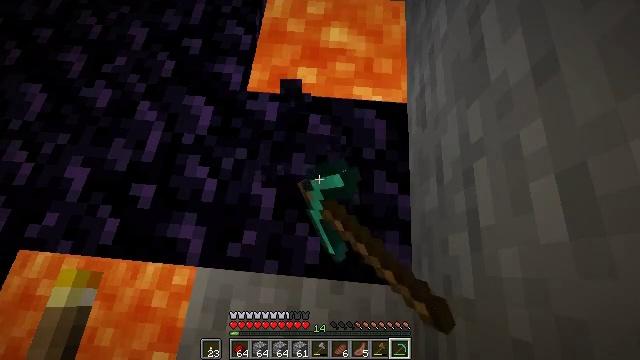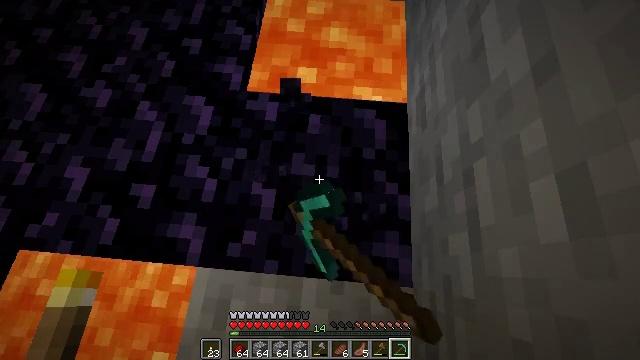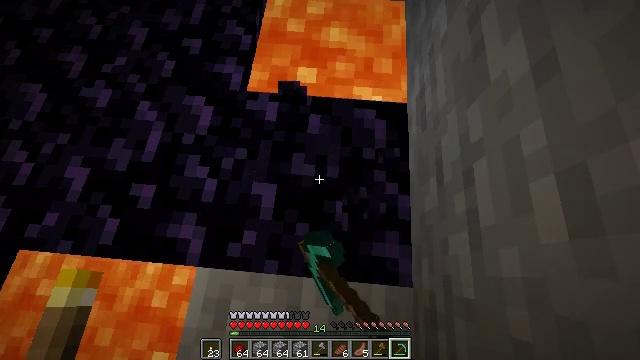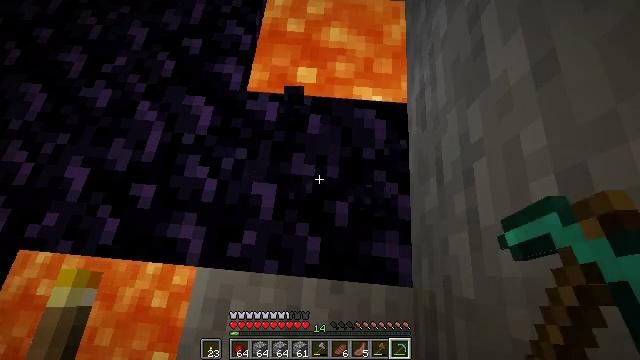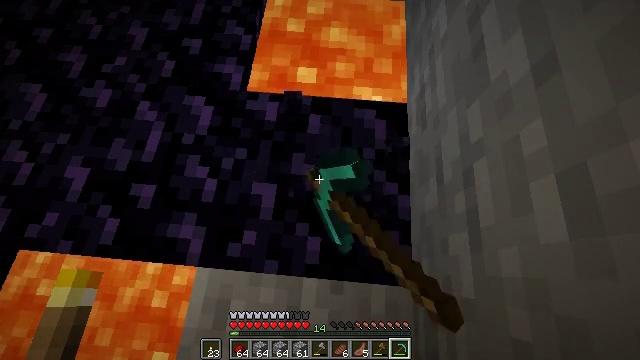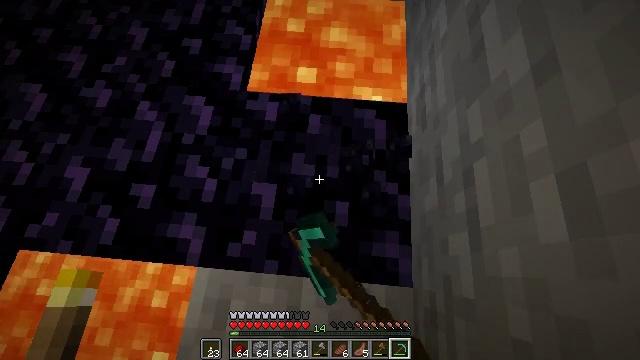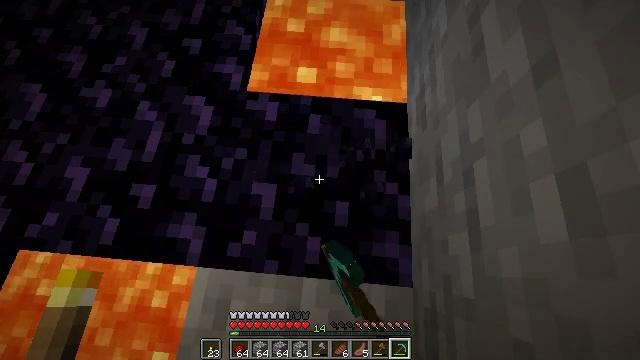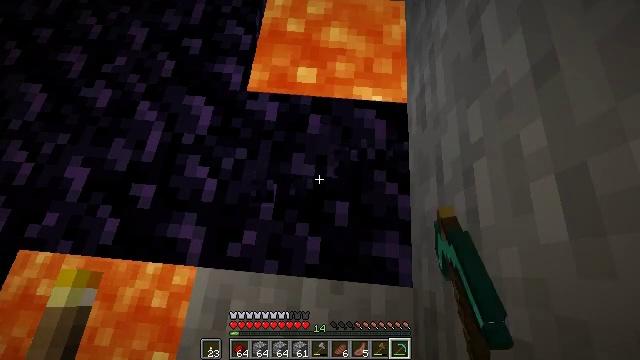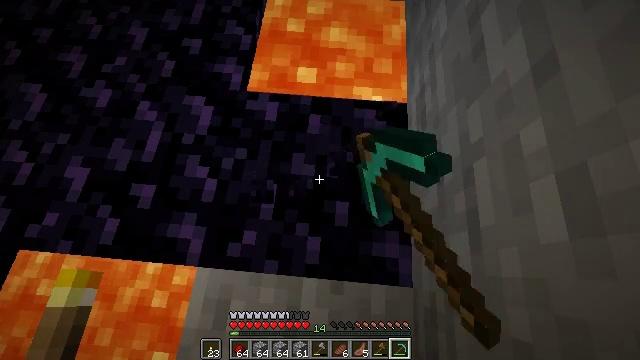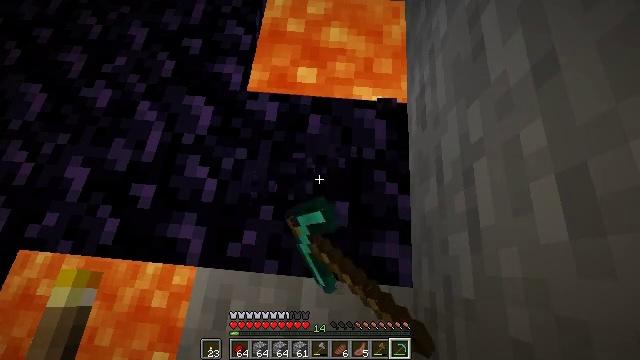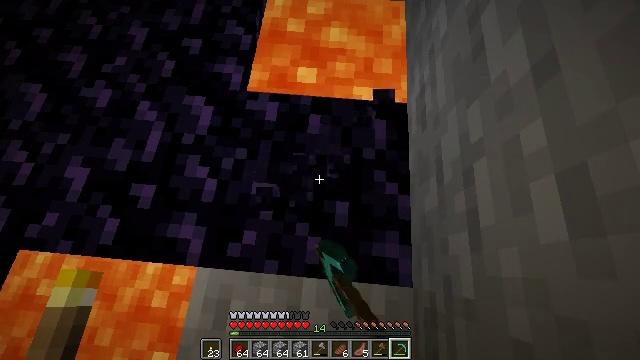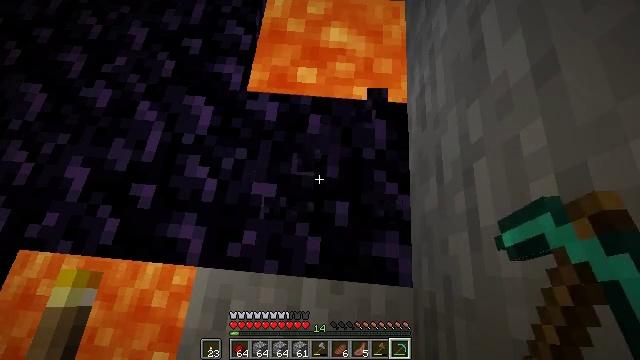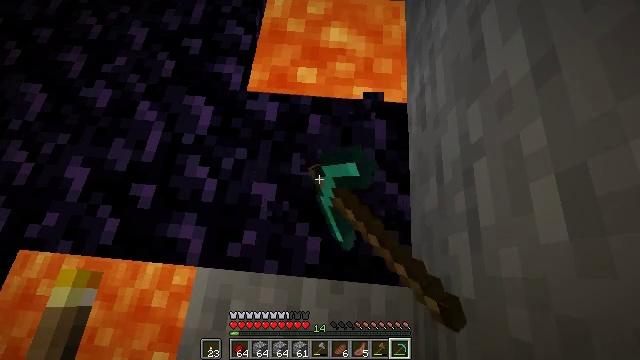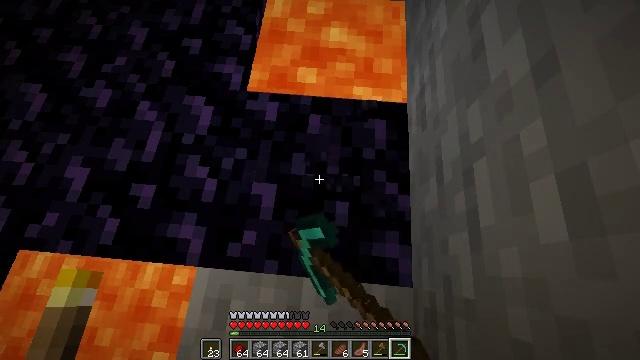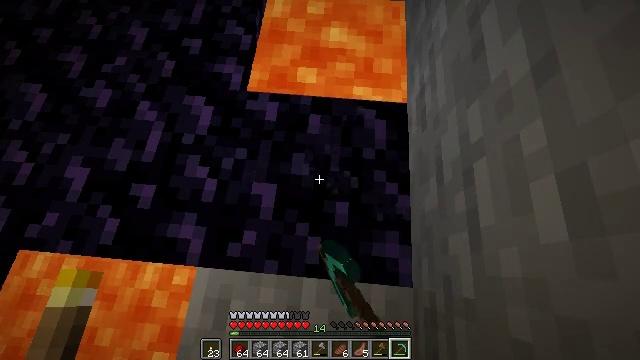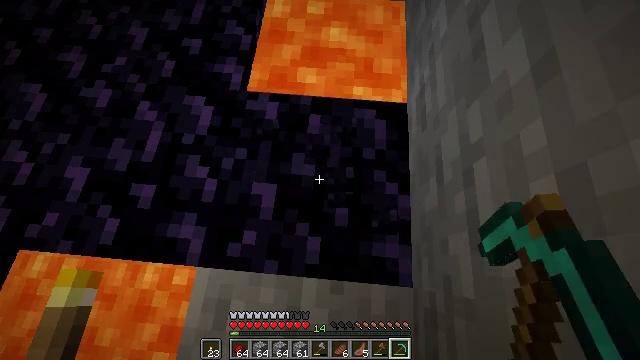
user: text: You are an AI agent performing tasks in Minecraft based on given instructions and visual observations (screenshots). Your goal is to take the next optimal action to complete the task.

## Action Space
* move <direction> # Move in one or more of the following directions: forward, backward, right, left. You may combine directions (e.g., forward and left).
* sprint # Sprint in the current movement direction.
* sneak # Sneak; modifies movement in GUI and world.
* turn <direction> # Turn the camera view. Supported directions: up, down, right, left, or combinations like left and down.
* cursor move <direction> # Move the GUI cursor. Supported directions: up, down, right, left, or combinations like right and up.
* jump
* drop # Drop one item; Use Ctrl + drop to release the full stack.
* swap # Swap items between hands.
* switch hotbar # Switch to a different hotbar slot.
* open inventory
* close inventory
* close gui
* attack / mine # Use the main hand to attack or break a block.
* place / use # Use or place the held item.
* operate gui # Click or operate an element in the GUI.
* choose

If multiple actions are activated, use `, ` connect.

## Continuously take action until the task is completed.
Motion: motion action
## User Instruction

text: Collect obsidian for crafting.
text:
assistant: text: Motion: sneak, attack / mine
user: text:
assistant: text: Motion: sneak, attack / mine
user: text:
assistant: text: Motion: sneak, attack / mine
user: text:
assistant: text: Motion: sneak, attack / mine
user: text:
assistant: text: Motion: sneak, attack / mine
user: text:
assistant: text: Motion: sneak, attack / mine
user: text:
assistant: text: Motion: sneak, attack / mine
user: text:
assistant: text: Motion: sneak, attack / mine
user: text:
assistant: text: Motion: sneak, attack / mine
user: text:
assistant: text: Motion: sneak, attack / mine
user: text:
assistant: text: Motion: sneak, attack / mine
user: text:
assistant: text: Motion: sneak, attack / mine
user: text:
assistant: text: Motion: sneak, attack / mine
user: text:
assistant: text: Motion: sneak, attack / mine
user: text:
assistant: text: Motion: sneak, attack / mine
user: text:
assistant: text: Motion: sneak, attack / mine
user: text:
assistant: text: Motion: sneak, attack / mine
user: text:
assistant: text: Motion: sneak, attack / mine
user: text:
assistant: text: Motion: sneak, attack / mine
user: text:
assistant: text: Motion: sneak, attack / mine
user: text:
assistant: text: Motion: sneak, attack / mine
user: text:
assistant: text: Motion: sneak, attack / mine
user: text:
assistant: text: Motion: sneak, attack / mine
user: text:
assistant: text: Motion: sneak, attack / mine
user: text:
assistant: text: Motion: sneak, attack / mine
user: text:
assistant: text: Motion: sneak, attack / mine
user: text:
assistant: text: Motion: sneak, attack / mine
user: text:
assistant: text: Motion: sneak, attack / mine
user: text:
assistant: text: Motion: sneak, attack / mine
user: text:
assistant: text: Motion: sneak, attack / mine